Question: I've got an custom theme with a parent @android:style/Theme.Holo.Light.DarkActionBar
I want to change the dropdown menu into the white version (see image)
I have looked up some examples, but they didn't work out for me, is it possible to just override the dropdown menu from the DarkActionBar with the light version?
(I dont use the sherlock actionbar)

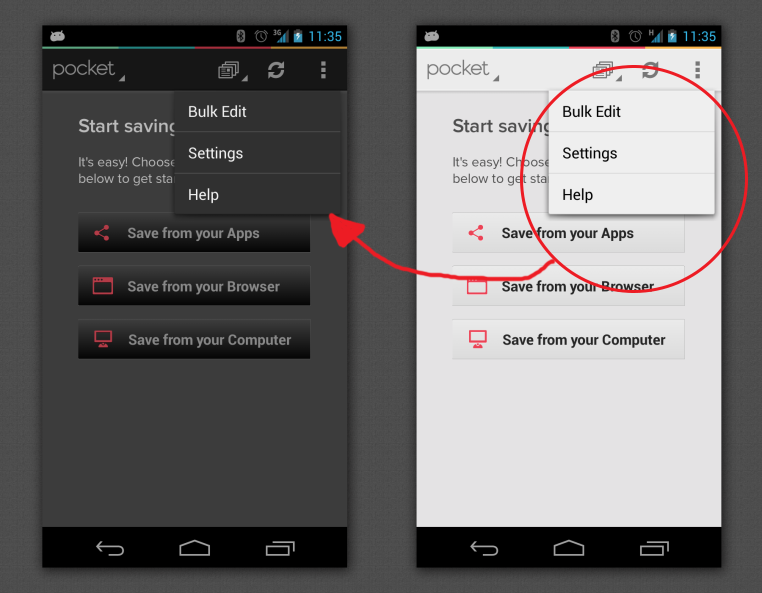
Answer: This worked for me. Hope it help:
'''
<style name="YOUR_DARK_AB_THEME">
<item name="android:actionBarWidgetTheme">@style/YourActionBarWidget</item>
</style>
<!-- This helps the PopupMenu stick with Light theme while the ActionBar is in Dark theme -->
<style name="YourActionBarWidget"
parent="android:Theme.Holo.Light">
<item name="android:popupMenuStyle">@android:style/Widget.Holo.Light.PopupMenu</item>
<item name="android:dropDownListViewStyle">@android:style/Widget.Holo.Light.ListView.DropDown</item>
</style>
'''